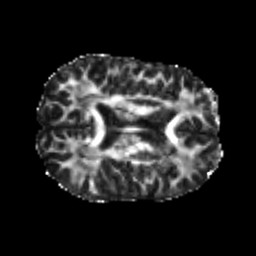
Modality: FA
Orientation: axial
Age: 22
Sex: male
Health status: healthy
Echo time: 0.074 s